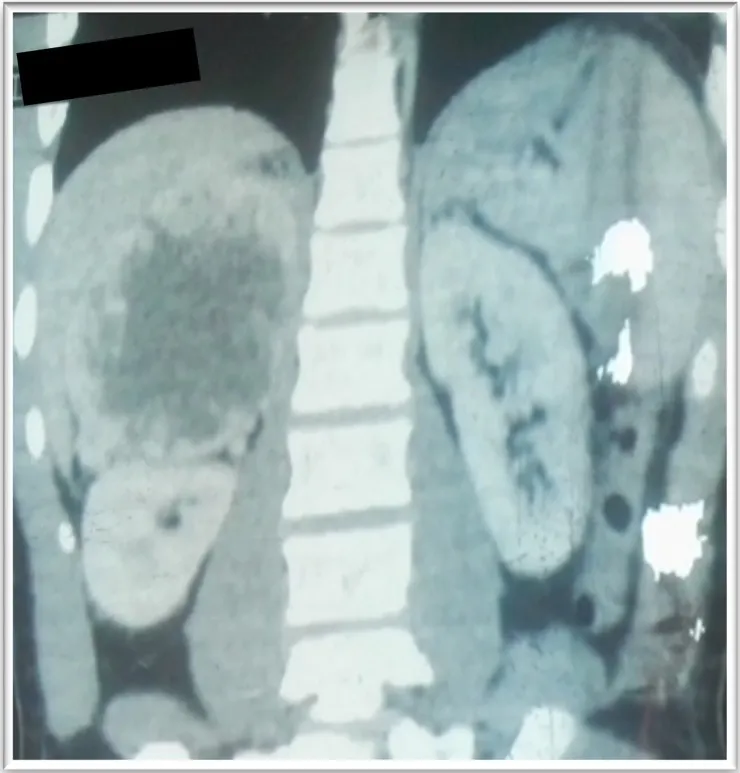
Heterogenous right adrenal mass with contrast uptake (case 5).
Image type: radiology (ct)